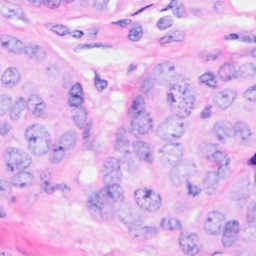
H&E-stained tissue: Breast